Field crop: maize
Growth stage: 2
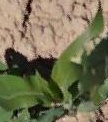
Species: maize